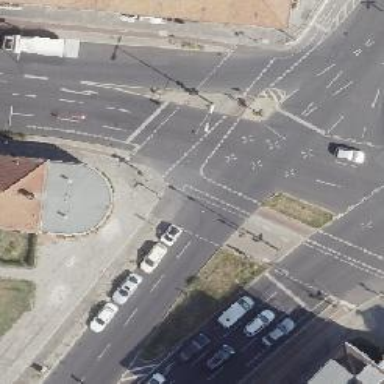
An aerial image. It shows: Footway that serves as traffic island.